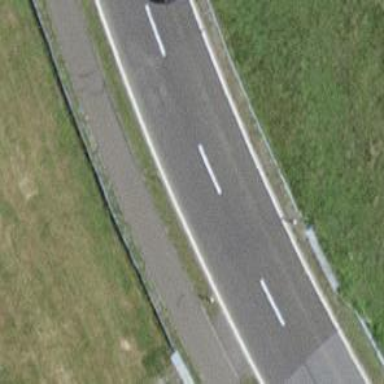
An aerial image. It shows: Primary road with asphalt surface.